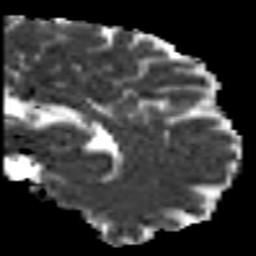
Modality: MD
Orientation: sagittal
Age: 40
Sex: male
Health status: ill
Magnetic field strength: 3 T
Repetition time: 7 s
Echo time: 0.0926 s